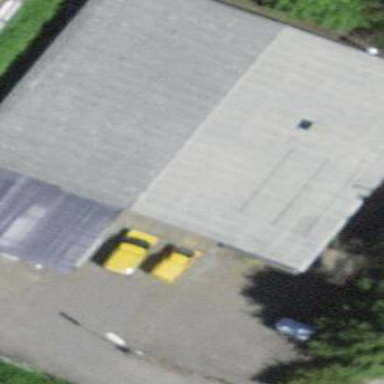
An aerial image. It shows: Industrial building.